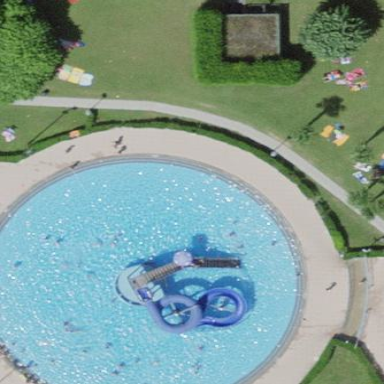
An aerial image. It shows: Swimming pool located in leisure land.